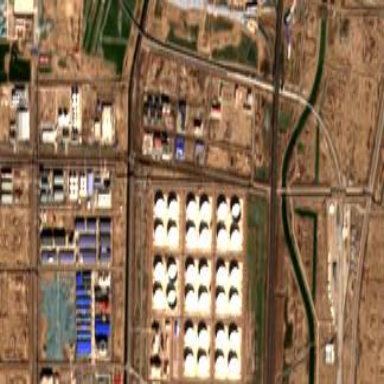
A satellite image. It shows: Industrial area dedicated to oil storage.